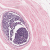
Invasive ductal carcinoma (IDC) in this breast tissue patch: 0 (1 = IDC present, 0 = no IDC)